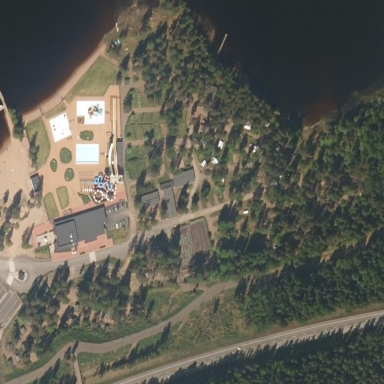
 and sanitary dump station. It offers permanent camping facilities."